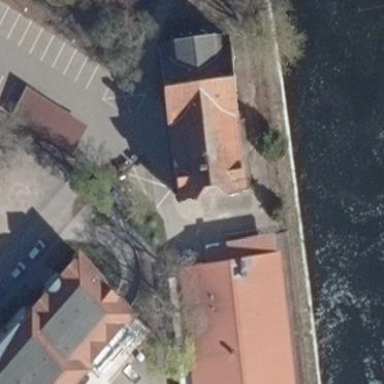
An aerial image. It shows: Building.